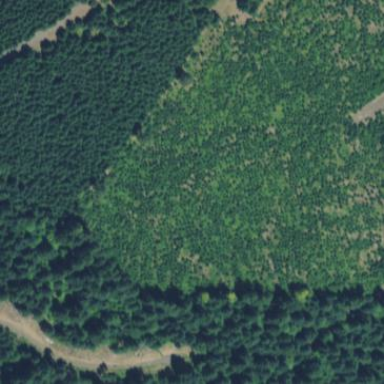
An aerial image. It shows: Beautiful woodland area.